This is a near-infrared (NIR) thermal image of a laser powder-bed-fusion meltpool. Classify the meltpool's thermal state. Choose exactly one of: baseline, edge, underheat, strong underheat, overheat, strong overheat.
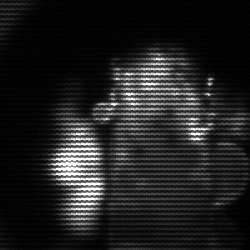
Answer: strong underheat